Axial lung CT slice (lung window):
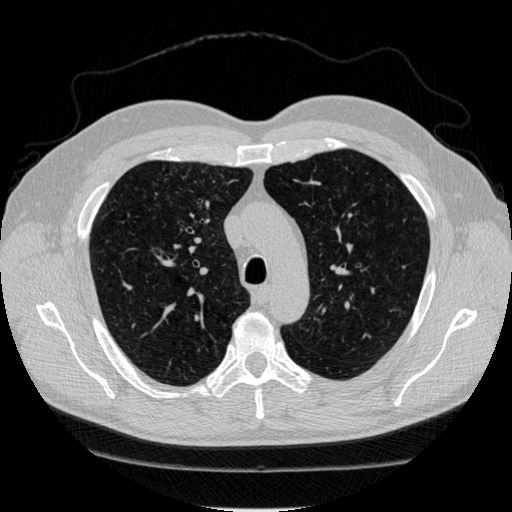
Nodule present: no